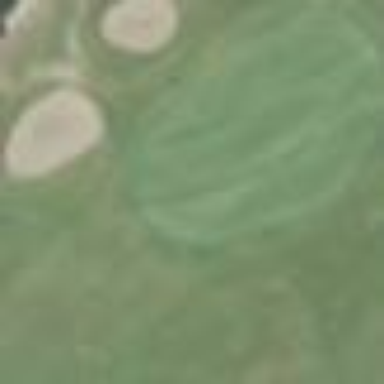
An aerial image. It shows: Scenic golf fairway.